Field crop: maize
Growth stage: 2
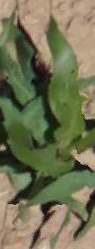
Species: maize